Question: I am creating facebook like chat in my website.So whenever user clicks to chat to someone the chat window should open in the bottom right corner.The next window should be left to the other opened chat windows.Also the chat windows should not occupy extra height on page.They should just be placed at a higher z-index to overlap the page content behind them.I am not that good in css,please help.following is the code which I am using,but it's not working properly
'''
.chat{
z-index:50;
width: 300px;
height:300px;
margin-left:10px;
float:right;
border:1px solid blue;
}
'''
I am getting this ,it's adding scroll bar to page and not going to very right.

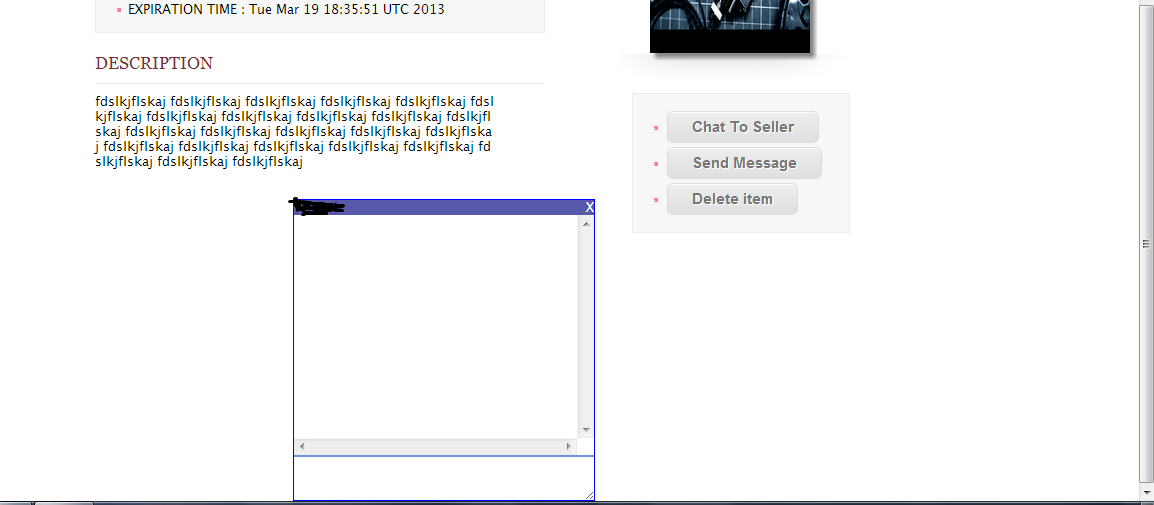
Answer: you need to have a parent element ( a div ) with :
'''
.parent { position: fixed; bottom: 0; left: 0; right:0; width: 100%; }
'''
you need fixed position so that the bar remains at the bottom of the browser, not of your page. that acts like a container for your chat divs, which should have
'''
.chat { float: right; position: relative; }
'''
so they can act as containers to their actual chat
here's a fiddle with a couple of chat windows :
<URL>
Added the fiddle